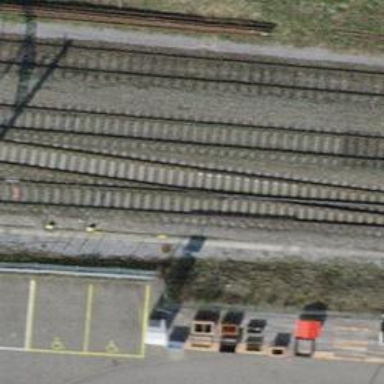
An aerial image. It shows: Railway track with contact line for electrification.